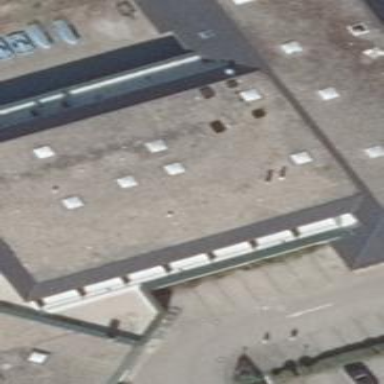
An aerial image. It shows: Hotel building with hipped roof shape.